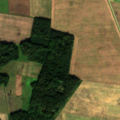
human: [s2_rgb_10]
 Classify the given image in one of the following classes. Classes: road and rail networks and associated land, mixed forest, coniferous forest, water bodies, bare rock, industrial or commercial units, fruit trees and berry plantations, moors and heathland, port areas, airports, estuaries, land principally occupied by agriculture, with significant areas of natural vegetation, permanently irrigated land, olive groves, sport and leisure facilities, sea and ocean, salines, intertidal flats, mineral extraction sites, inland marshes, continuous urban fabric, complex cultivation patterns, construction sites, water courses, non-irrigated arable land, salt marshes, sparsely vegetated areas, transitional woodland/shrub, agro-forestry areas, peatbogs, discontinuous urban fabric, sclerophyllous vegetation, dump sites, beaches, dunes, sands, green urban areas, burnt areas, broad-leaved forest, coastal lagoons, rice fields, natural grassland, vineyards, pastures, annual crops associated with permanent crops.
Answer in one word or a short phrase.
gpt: non-irrigated arable land, broad-leaved forest